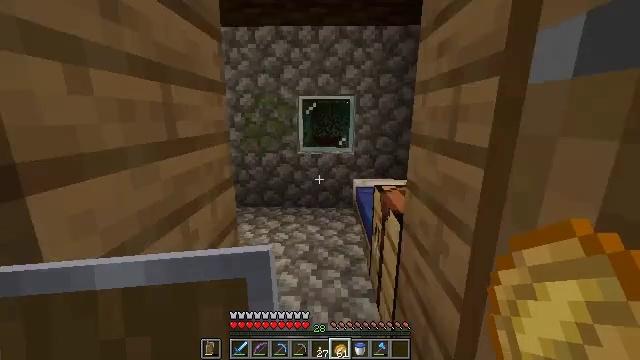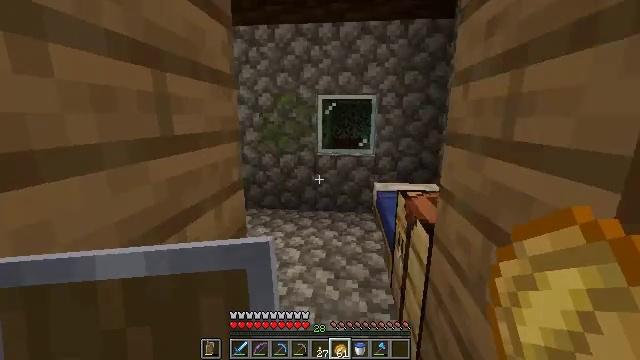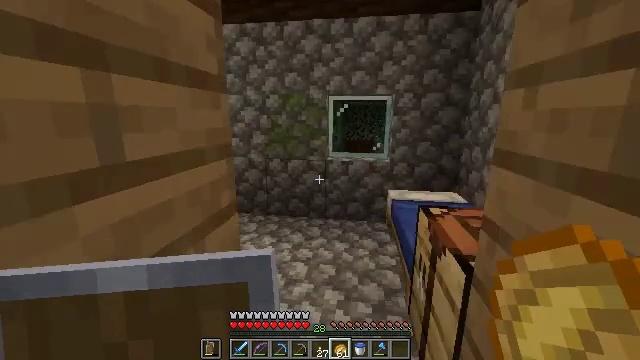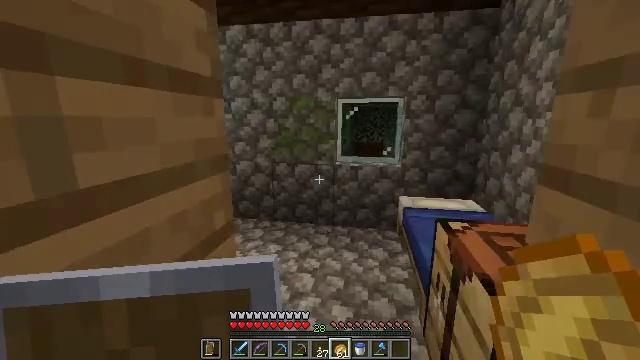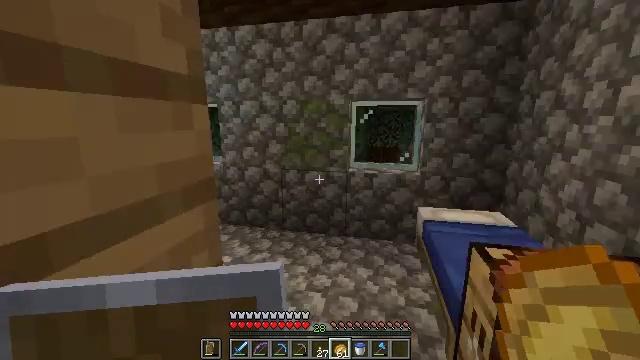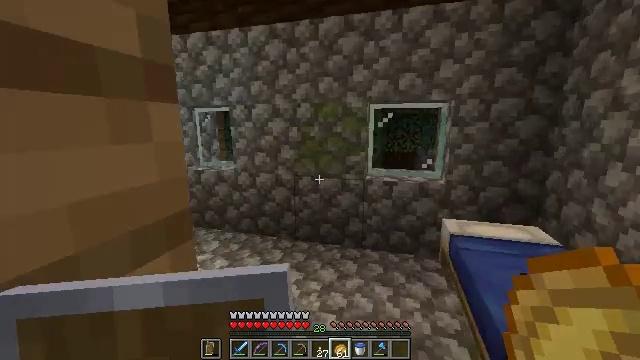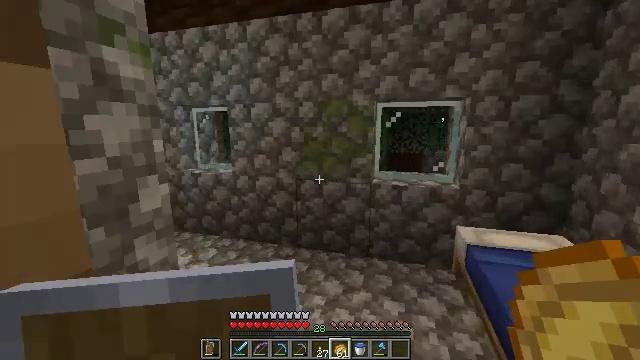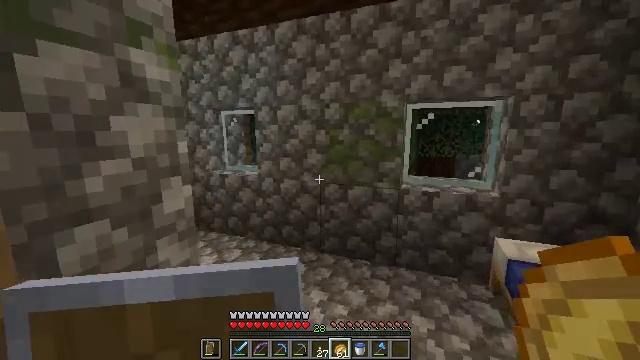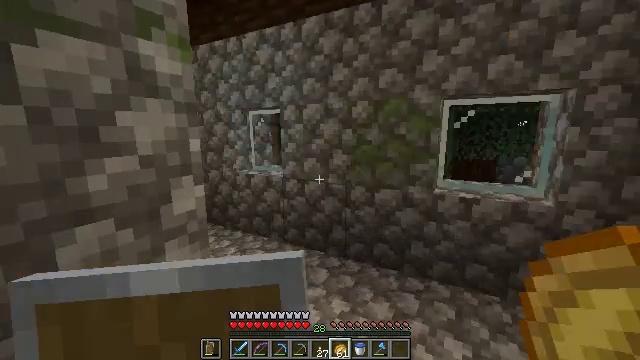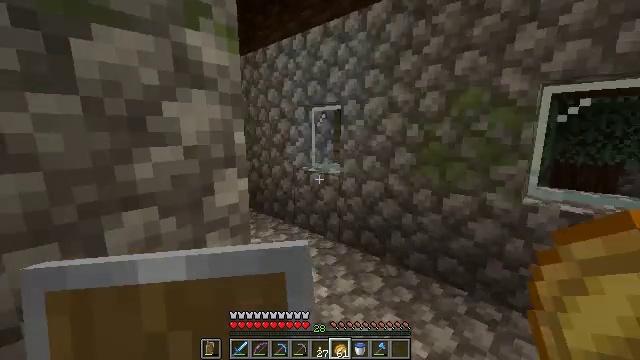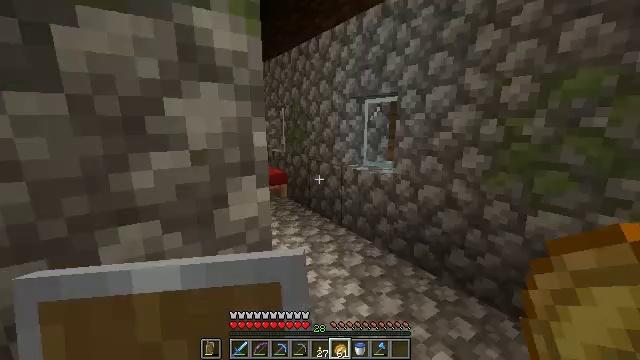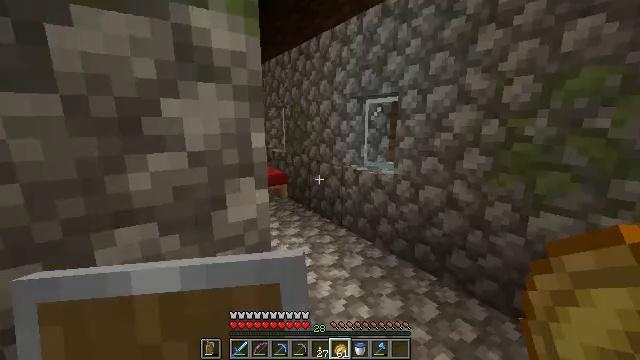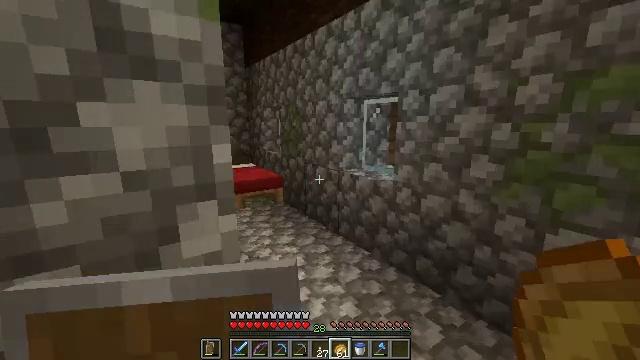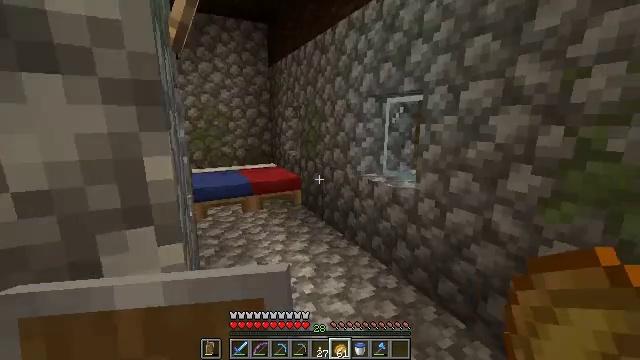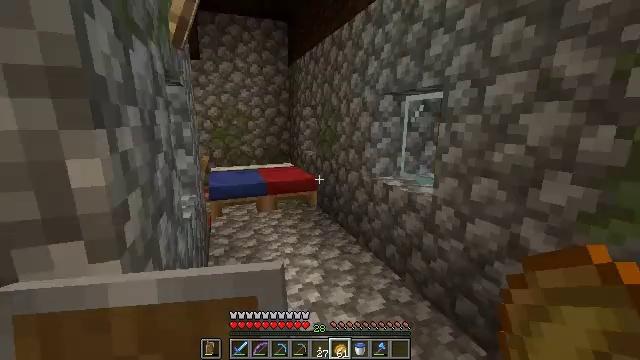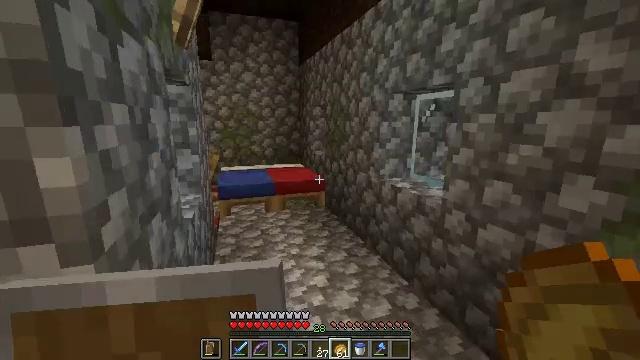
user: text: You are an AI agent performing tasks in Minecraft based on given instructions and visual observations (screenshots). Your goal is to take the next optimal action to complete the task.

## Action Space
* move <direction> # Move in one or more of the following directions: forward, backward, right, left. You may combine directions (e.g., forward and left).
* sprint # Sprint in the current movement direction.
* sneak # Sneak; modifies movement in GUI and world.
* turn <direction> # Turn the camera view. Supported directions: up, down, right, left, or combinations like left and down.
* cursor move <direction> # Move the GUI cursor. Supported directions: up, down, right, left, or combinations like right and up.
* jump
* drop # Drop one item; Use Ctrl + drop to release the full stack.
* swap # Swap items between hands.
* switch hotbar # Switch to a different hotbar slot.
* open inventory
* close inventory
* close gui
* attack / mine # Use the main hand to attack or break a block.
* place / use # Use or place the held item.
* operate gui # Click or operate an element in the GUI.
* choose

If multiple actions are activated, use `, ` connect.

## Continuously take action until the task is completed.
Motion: motion action
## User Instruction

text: Put together melon slices to craft a melon.
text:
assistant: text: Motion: move forward, turn left
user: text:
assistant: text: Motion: move forward, turn left
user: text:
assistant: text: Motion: move forward, turn left
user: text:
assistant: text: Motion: move forward, turn left
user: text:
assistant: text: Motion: move forward, turn left
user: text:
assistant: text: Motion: move forward
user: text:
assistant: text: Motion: move forward, turn left
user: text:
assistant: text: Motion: move forward, turn left
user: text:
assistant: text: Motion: move forward, turn left
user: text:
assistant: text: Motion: move forward, turn left and down
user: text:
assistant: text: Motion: move forward
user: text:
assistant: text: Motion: move forward and move right
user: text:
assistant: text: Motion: move forward and move right, turn left
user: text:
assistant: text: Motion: move forward and move right, turn left
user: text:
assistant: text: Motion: move forward and move right, turn left
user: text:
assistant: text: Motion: move forward, turn left
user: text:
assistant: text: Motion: move forward, turn left
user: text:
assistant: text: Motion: move forward, turn left and down
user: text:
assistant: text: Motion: move forward, turn left and down
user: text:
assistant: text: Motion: move forward, turn left and down
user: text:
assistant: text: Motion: move forward and move right, turn left and down
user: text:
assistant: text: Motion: move forward and move right, turn left
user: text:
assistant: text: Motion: move forward and move right, turn left
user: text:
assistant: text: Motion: move forward and move right, turn left
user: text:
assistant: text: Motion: move forward and move right, turn left
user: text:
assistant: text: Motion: move forward and move right, turn left
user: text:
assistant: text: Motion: move forward and move right, turn left and up
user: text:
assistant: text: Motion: move forward and move right
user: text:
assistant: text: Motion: move forward and move right
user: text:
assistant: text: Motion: move forward and move right, turn left, jump